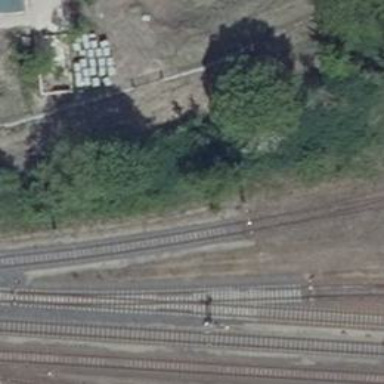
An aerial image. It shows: Railway switch.